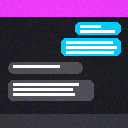
Screen state: on